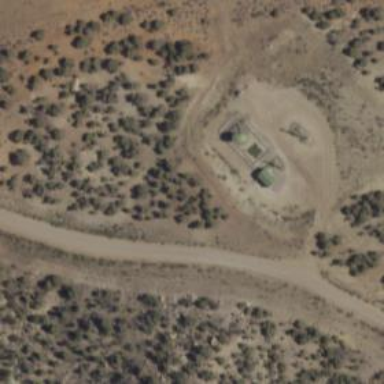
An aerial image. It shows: Storage tank that is man-made.